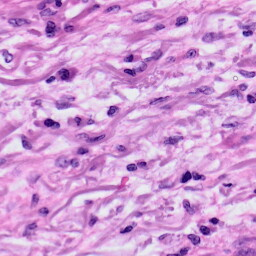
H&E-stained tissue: Skin